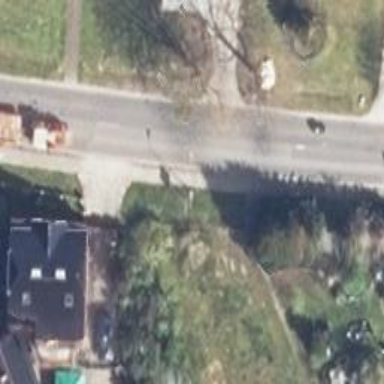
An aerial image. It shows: Compacted footway.